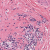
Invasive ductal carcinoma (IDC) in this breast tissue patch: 0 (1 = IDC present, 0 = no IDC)